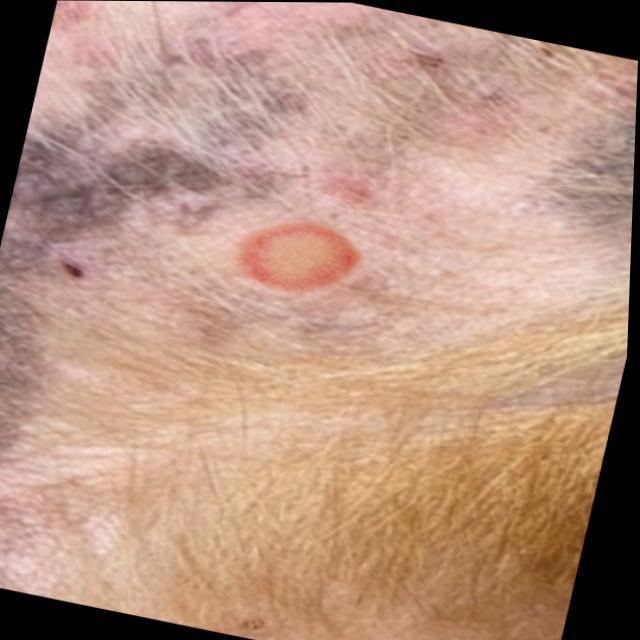
Canine ringworm (Dermatophytosis) — fungal infection caused by Microsporum or Trichophyton. Presents with circular alopecia, scaling, crusting, and broken hairs.